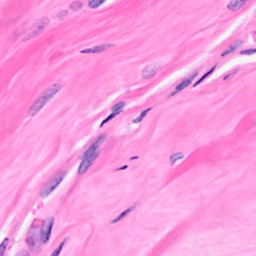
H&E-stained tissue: Breast